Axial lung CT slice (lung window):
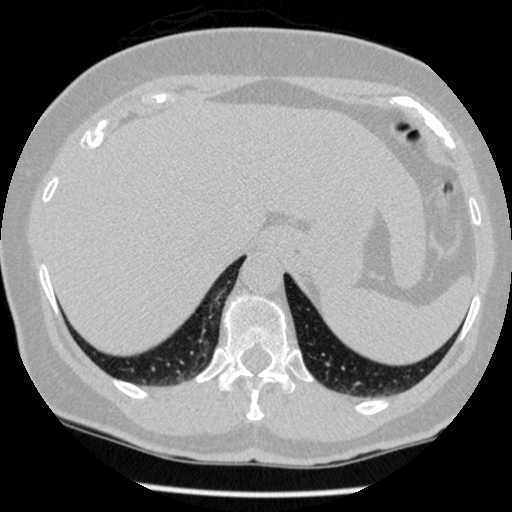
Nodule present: no